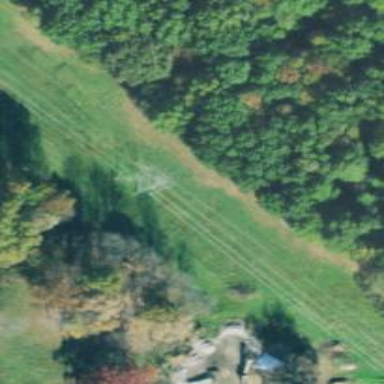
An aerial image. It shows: Lattice structure tower used for power transmission.